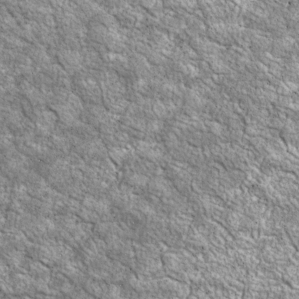
Label: non_frost